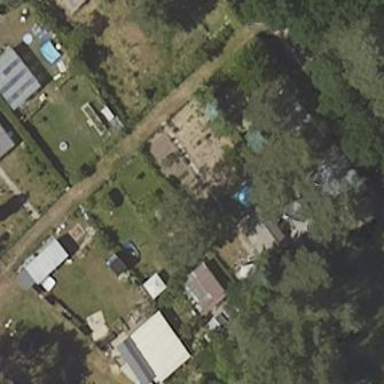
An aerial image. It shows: Allotments area.